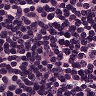
Metastatic tissue present: no